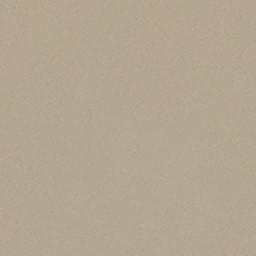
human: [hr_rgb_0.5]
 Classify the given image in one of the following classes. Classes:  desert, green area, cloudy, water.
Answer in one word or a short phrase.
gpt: desert